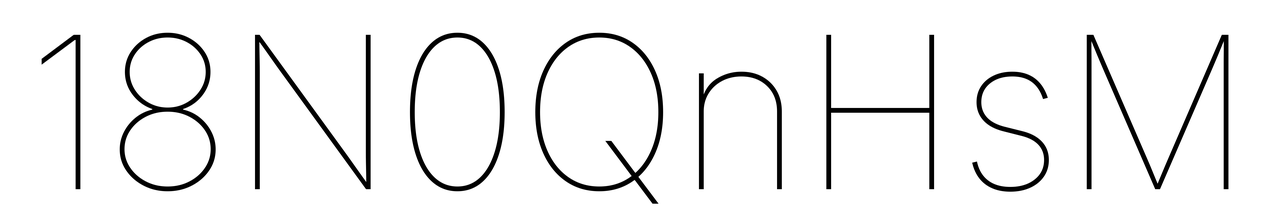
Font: Inter_Thin